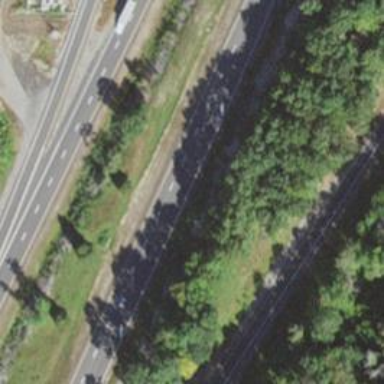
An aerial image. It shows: Motorway.